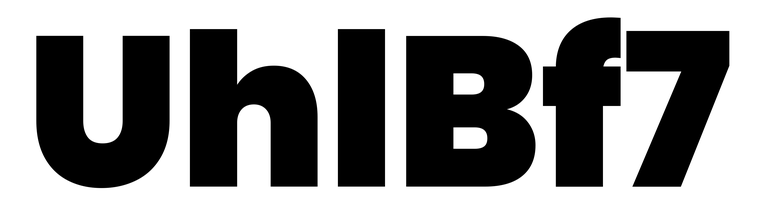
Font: Poppins-Black